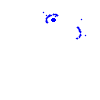
Particle: electron